Field crop: maize
Growth stage: 2
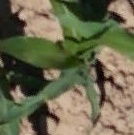
Species: maize